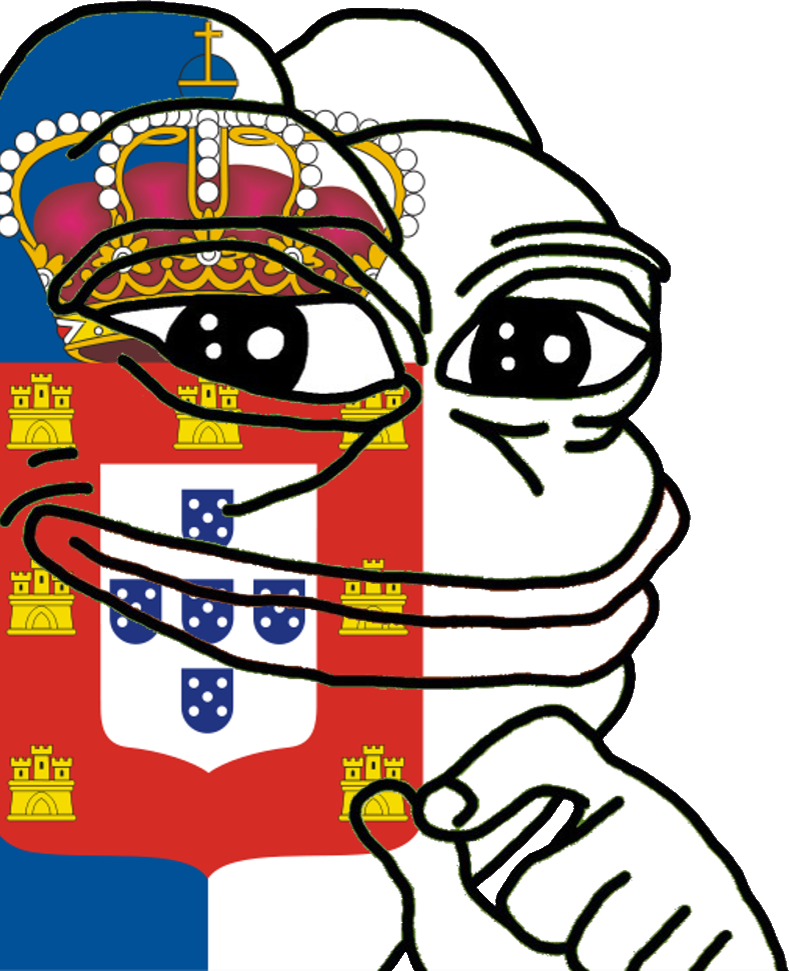
Label: 5_Pepe